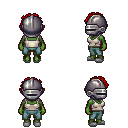
a pixel art fantasy rpg character, female body template, orc, green skin, white pirate shirt, teal pants, red curly afro hairstyle, metal helm, white slippers, four views (front, back, left, right), 2x2 character sprite sheet, small pixel art, hard edges, no anti-aliasing